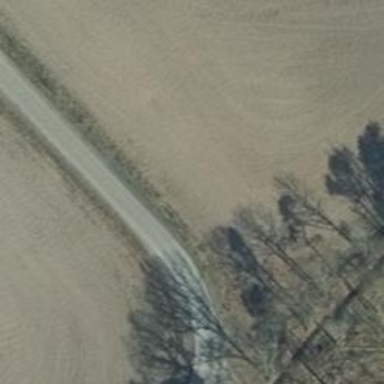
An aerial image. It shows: Well-maintained track road with grade 1 tracktype.